Question: I have 3 tables in database shown below. And I want to make a report just like shown link below. How can I do it with datagrid or datalist? Which one is the best chois? I have tried to do it for a week.

> : ID_COMPANY, COMPANY_NAME: ID_PRODUCT, PRODUCT_NAME: ID_COMPANY, ID_PRODUCT, SALE_COUNT
:
I could do it, with your helps. However Now I have a small problem too.
When I write query with pivot, products' name become column header. if a product name's length is bigger than 30 character, Oracle don't accept it as a column header. So I have croped and make the product names 30 character to solve this problem. After that a problem occured too.
When I crop product name as 30 character, some products become same name and "ORA-00918: column ambiguously defined" error message occured.
In this case what can be done?
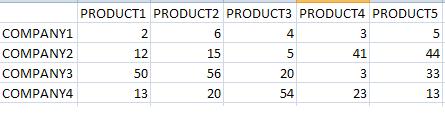
Answer: Use a standard sql query (pivots are expensive in terms of performance) and create a custom pivot function in your server side code. Here are a couple of examples.
'''
''' <summary>
''' Pivots columnX as new columns for the X axis (must be unique values) and the remaining columns as
''' the Y axis. Optionally can include columns to exclude from the Y axis.
''' </summary>
''' <param name="dt"></param>
''' <param name="columnX"></param>
''' <param name="columnsToIgnore"></param>
''' <returns>DataTable</returns>
''' <remarks></remarks>
Public Shared Function Pivot(ByVal dt As DataTable, ByVal columnX As String, ByVal ParamArray columnsToIgnore As String()) As DataTable
Dim dt2 As New DataTable()
If columnX = "" Then
columnX = dt.Columns(0).ColumnName
End If
'Add a Column at the beginning of the table
dt2.Columns.Add(columnX)
'Read all DISTINCT values from columnX Column in the provided DataTable
Dim columnXValues As New List(Of String)()
'Create the list of columns to ignore
Dim listColumnsToIgnore As New List(Of String)()
If columnsToIgnore.Length > 0 Then
listColumnsToIgnore.AddRange(columnsToIgnore)
End If
If Not listColumnsToIgnore.Contains(columnX) Then
listColumnsToIgnore.Add(columnX)
End If
' Add the X axis columns
For Each dr As DataRow In dt.Rows
Dim columnXTemp As String = dr(columnX).ToString()
If Not columnXValues.Contains(columnXTemp) Then
columnXValues.Add(columnXTemp)
dt2.Columns.Add(columnXTemp)
Else
Throw New Exception("The inversion used must have unique values for column " + columnX)
End If
Next
'Add a row for each non-columnX of the DataTable
For Each dc As DataColumn In dt.Columns
If Not columnXValues.Contains(dc.ColumnName) AndAlso Not listColumnsToIgnore.Contains(dc.ColumnName) Then
Dim dr As DataRow = dt2.NewRow()
dr(0) = dc.ColumnName
dt2.Rows.Add(dr)
End If
Next
'Complete the datatable with the values
For i As Integer = 0 To dt2.Rows.Count - 1
For j As Integer = 1 To dt2.Columns.Count - 1
dt2.Rows(i)(j) = dt.Rows(j - 1)(dt2.Rows(i)(0).ToString()).ToString()
Next
Next
Return dt2
End Function
''' <summary>
''' Can pivot any column as X, any column as Y, and any column as Z. Sort on X, sort on Y and optionally, the
''' values at the intersection of x and y (Z axis) can be summed.
''' </summary>
''' <param name="dt"></param>
''' <param name="columnX"></param>
''' <param name="columnY"></param>
''' <param name="columnZ"></param>
''' <param name="nullValue"></param>
''' <param name="sumValues"></param>
''' <param name="xSort"></param>
''' <param name="ySort"></param>
''' <returns>DataTable</returns>
''' <remarks></remarks>
Public Shared Function Pivot(ByVal dt As DataTable, ByVal columnX As String, ByVal columnY As String, ByVal columnZ As String, _
ByVal nullValue As String, ByVal sumValues As Boolean, ByVal xSort As Sort, ByVal ySort As Sort) As DataTable
Dim dt2 As New DataTable()
Dim tickList As List(Of Long) = Nothing
If columnX = "" Then
columnX = dt.Columns(0).ColumnName
End If
'Add a Column at the beginning of the table
dt2.Columns.Add(columnY)
'Read all DISTINCT values from columnX Column in the provided DataTable
Dim columnXValues As New List(Of String)()
Dim cols As Integer = 0
For Each dr As DataRow In dt.Rows
If dr(columnX).ToString.Contains("'") Then
dr(columnX) = dr(columnX).ToString.Replace("'", "")
End If
If Not columnXValues.Contains(dr(columnX).ToString) Then
'Read each row value, if it's different from others provided,
'add to the list of values and creates a new Column with its value.
columnXValues.Add(dr(columnX).ToString)
End If
Next
'Sort X if needed
If Not xSort = Sort.None Then
columnXValues = SortValues(columnXValues, xSort)
End If
'Add columnX
For Each s As String In columnXValues
dt2.Columns.Add(s)
Next
'Verify Y and Z Axis columns were provided
If columnY <> "" AndAlso columnZ <> "" Then
'Read DISTINCT Values for Y Axis Column
Dim columnYValues As New List(Of String)()
For Each dr As DataRow In dt.Rows
If dr(columnY).ToString.Contains("'") Then
dr(columnY) = dr(columnY).ToString.Replace("'", "")
End If
If Not columnYValues.Contains(dr(columnY).ToString()) Then
columnYValues.Add(dr(columnY).ToString())
End If
Next
' Now we can sort the Y axis if needed.
If Not ySort = Sort.None Then
columnYValues = SortValues(columnYValues, ySort)
End If
'Loop all Distinct ColumnY Values
For Each columnYValue As String In columnYValues
'Create a new Row
Dim drReturn As DataRow = dt2.NewRow()
drReturn(0) = columnYValue
Dim rows As DataRow() = dt.<URL>
'Read each row to fill the DataTable
For Each dr As DataRow In rows
Dim rowColumnTitle As String = dr(columnX).ToString()
'Read each column to fill the DataTable
For Each dc As DataColumn In dt2.Columns
If dc.ColumnName = rowColumnTitle Then
'If sumValues, try to perform a Sum
'If sum is not possible due to value types, use the nullValue string
If sumValues Then
If IsNumeric(dr(columnZ).ToString) Then
drReturn(rowColumnTitle) = Val(drReturn(rowColumnTitle).ToString) + Val(dr(columnZ).ToString)
Else
drReturn(rowColumnTitle) = nullValue
End If
Else
drReturn(rowColumnTitle) = dr(columnZ).ToString
End If
End If
Next
Next
dt2.Rows.Add(drReturn)
Next
Else
Throw New Exception("The columns to perform inversion are not provided")
End If
'if nullValue param was provided, fill the datable with it
If nullValue <> "" Then
For Each dr As DataRow In dt2.Rows
For Each dc As DataColumn In dt2.Columns
If dr(dc.ColumnName).ToString() = "" Then
dr(dc.ColumnName) = nullValue
End If
Next
Next
End If
Return dt2
End Function
''' <summary>
''' Sorts a list of strings checking to see if they are numeric or date types.
''' </summary>
''' <param name="list"></param>
''' <param name="srt"></param>
''' <returns></returns>
''' <remarks></remarks>
Private Shared Function SortValues(ByVal list As List(Of String), ByVal srt As Sort) As List(Of String)
Dim tickList As List(Of Long) = Nothing
Dim dblList As List(Of Double) = Nothing
' Figure out how to sort columnX
For Each s As String In list
Dim colDate As Date = Nothing
If Date.TryParse(s, colDate) Then
tickList = New List(Of Long)
Exit For
End If
Next
Dim dateTicks As Long
If Not tickList Is Nothing Then
For Each s As String In list
dateTicks = DateTime.Parse(s).Ticks
If Not tickList.Contains(dateTicks) Then
tickList.Add(dateTicks)
End If
Next
If srt = Sort.DESC Then
tickList.Sort()
tickList.Reverse()
ElseIf srt = Sort.ASC Then
tickList.Sort()
End If
list.Clear()
For Each lng As Long In tickList
list.Add(New Date(lng).ToString("G"))
Next
Else
Dim dbl As Double = Nothing
For Each s As String In list
If IsNumeric(s) Then
dblList = New List(Of Double)
End If
Next
If Not dblList Is Nothing Then
'Doubles or Integers
For Each s As String In list
dbl = Val(s)
If Not dblList.Contains(dbl) Then
dblList.Add(dbl)
End If
Next
If srt = Sort.DESC Then
dblList.Sort()
dblList.Reverse()
ElseIf srt = Sort.ASC Then
dblList.Sort()
End If
list.Clear()
For Each d As Double In dblList
list.Add(d.ToString)
Next
Else
'Strings
If srt = Sort.DESC Then
list.Sort()
list.Reverse()
ElseIf srt = Sort.ASC Then
list.Sort()
End If
End If
End If
Return list
End Function
'''